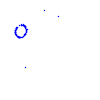
Particle: proton